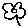
Label: flower